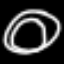
Label: donut